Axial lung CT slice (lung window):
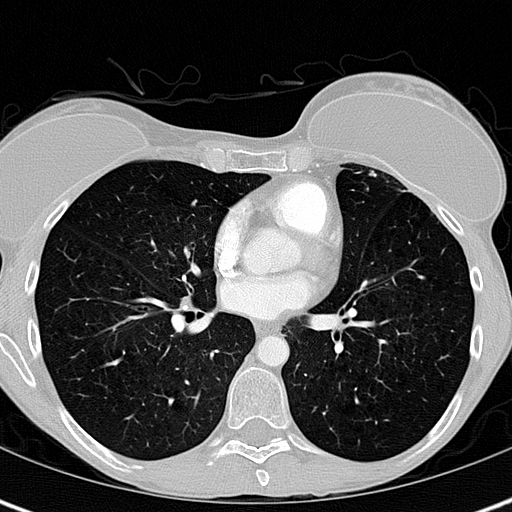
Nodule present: no